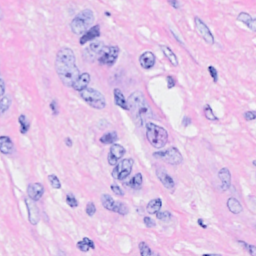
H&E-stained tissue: Breast